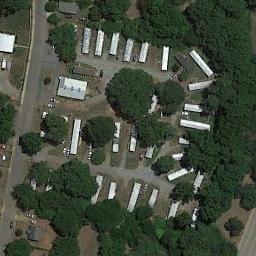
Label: mobile_home_park